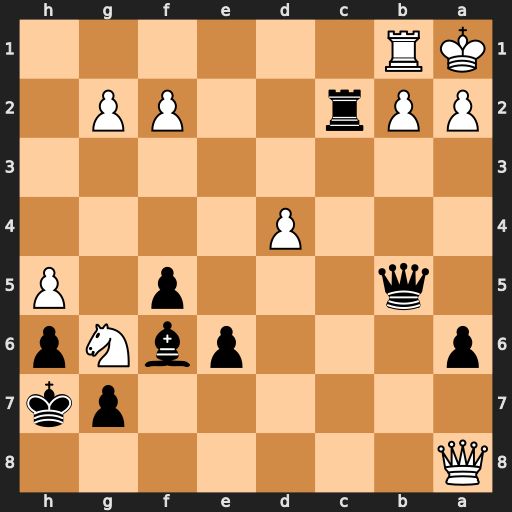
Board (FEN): Q7/6pk/p3pbNp/1q3p1P/3P4/8/PPr2PP1/KR6
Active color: b
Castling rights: -
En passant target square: -
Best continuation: Qxb2+ Rxb2 Rc1+ Rb1 Bxd4#